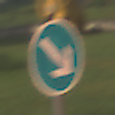
Verkehrszeichen: VorgeschriebeneVorbeifahrtRechts
Umgebung: Outdoor, Suburban
Tageszeit: SunriseSunset
Wetter: PartlyCloudy
Licht: Natural
Jahreszeit: NotSpecified
Kontrast: HighContrast